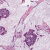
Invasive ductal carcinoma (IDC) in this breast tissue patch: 1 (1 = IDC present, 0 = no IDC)